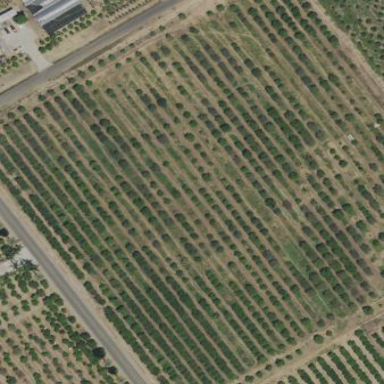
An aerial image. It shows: Orchard.